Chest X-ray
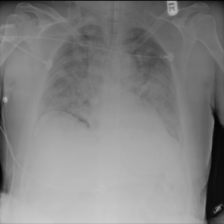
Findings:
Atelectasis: negative
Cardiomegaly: negative
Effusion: negative
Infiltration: positive
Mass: negative
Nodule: negative
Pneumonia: negative
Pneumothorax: negative
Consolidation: negative
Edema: negative
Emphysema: negative
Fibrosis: negative
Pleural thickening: negative
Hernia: negative